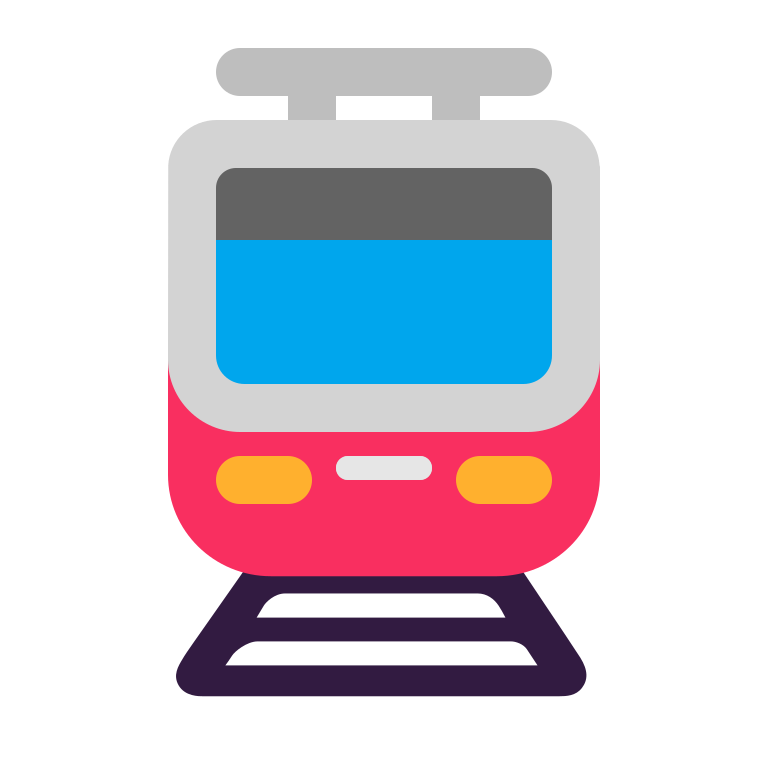
tram flat